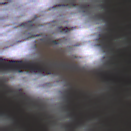
Verkehrszeichen: VerbotDerEinfahrt
Umgebung: Outdoor, Nature
Tageszeit: MorningAfternoon
Wetter: Overcast
Licht: Natural
Jahreszeit: Autumn
Kontrast: LowContrast